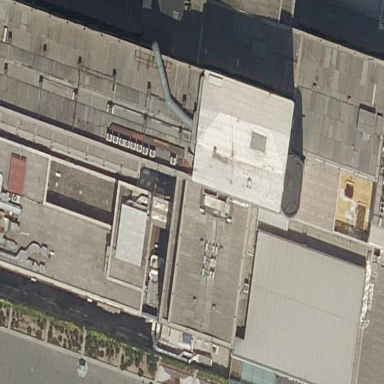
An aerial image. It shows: Part of building.